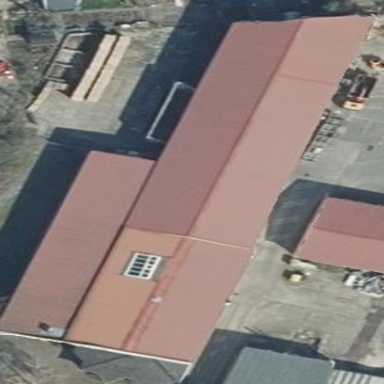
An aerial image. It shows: Restaurant in building.